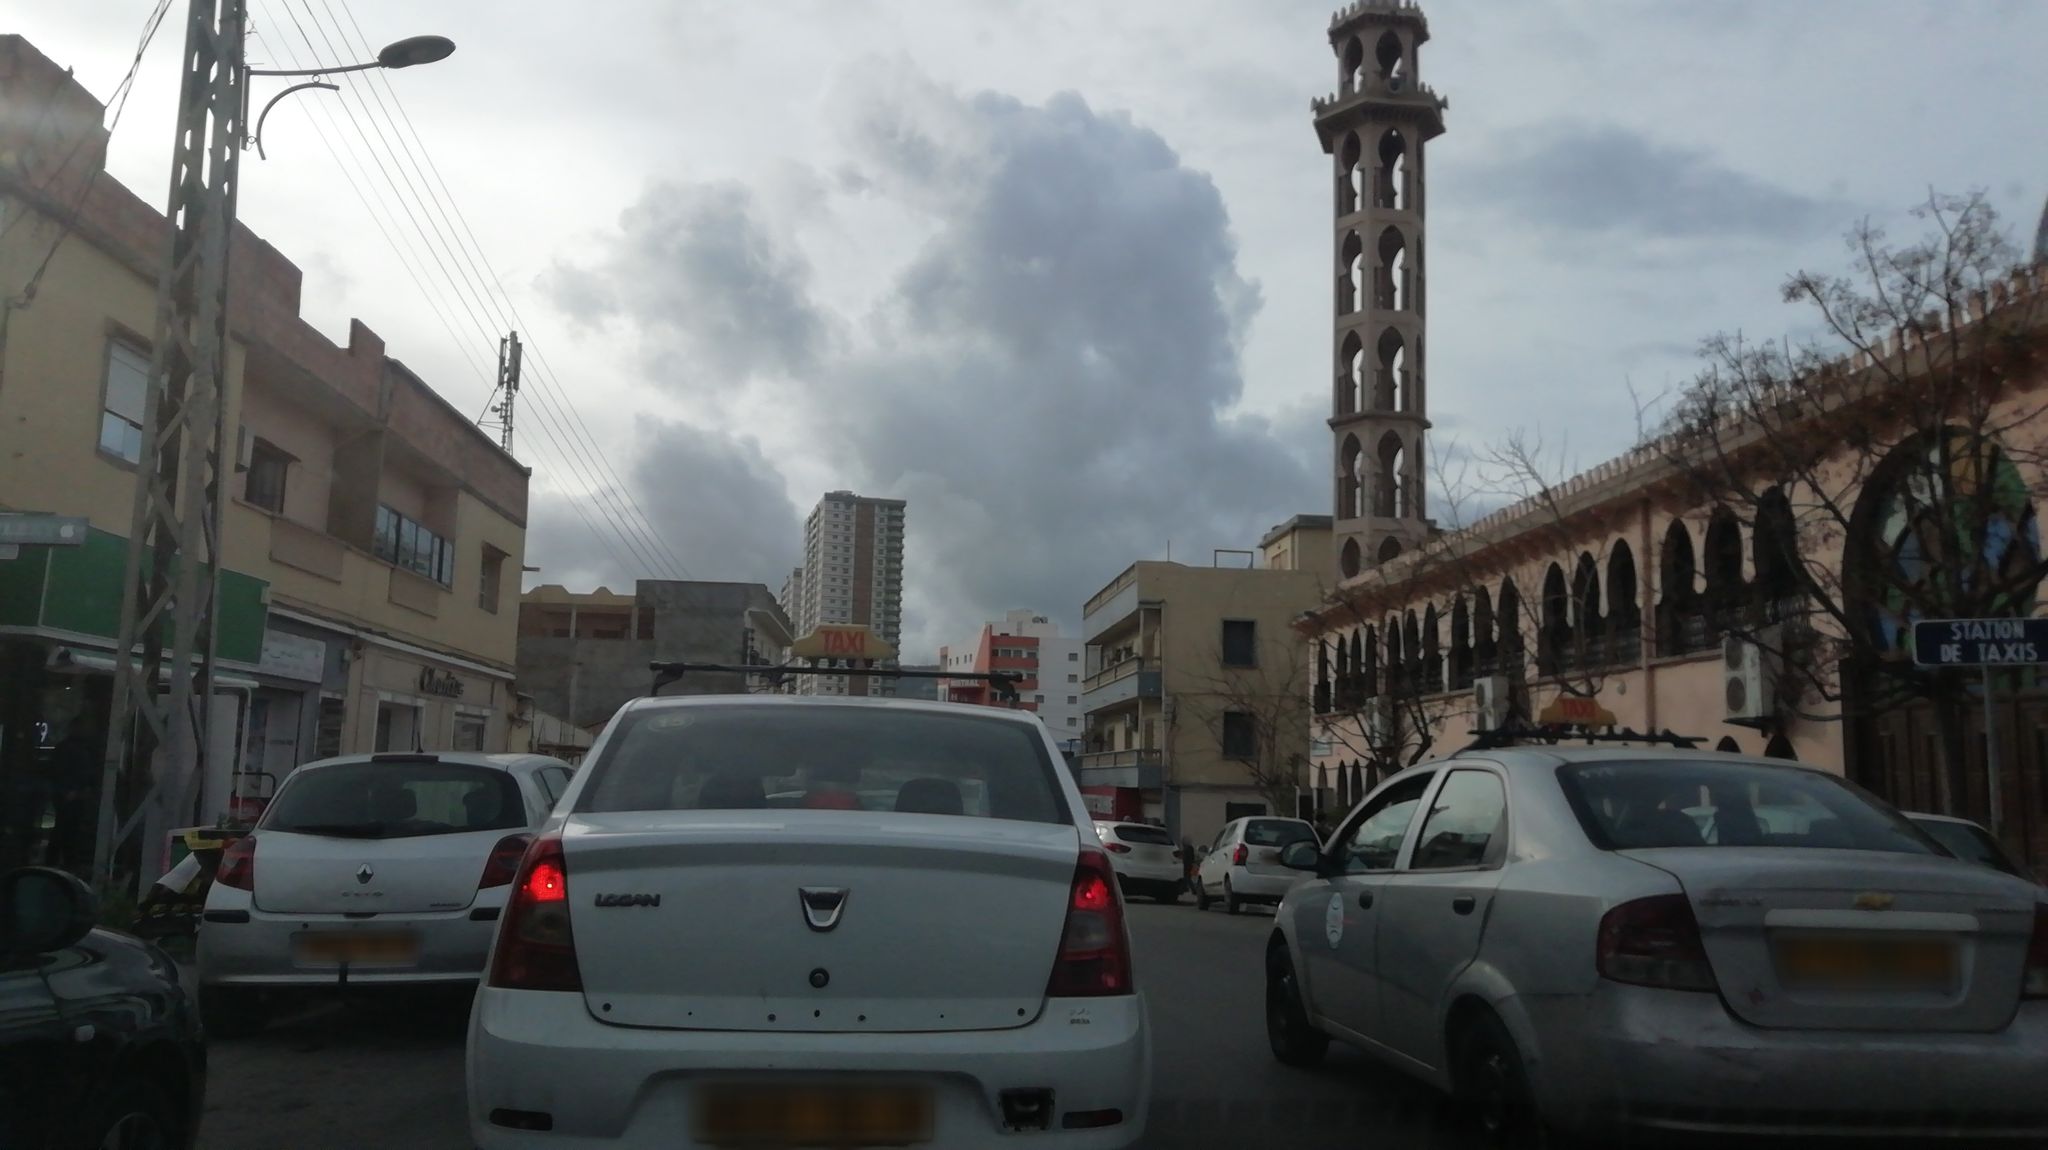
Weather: cloudy
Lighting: day
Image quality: good
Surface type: walking surface
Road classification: secondary, secondary_link
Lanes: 2.0
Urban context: urban centre
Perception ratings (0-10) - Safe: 6.78, Lively: 7.88, Beautiful: 0.73, Boring: 3.12, Depressing: 8, Wealthy: 8.12